Interaction volume radius: 5 \u00c5
Interaction volume height: 15 \u00c5
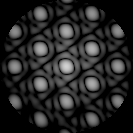
Disorder parameter: 0.01243